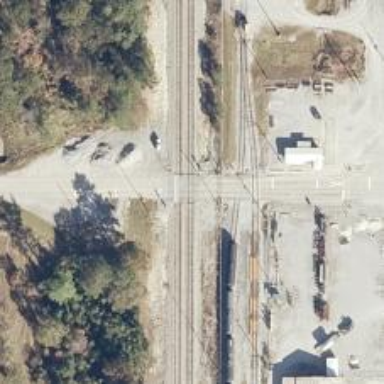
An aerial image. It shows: Railway siding for service.